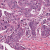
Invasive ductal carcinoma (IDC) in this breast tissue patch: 1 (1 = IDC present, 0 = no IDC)